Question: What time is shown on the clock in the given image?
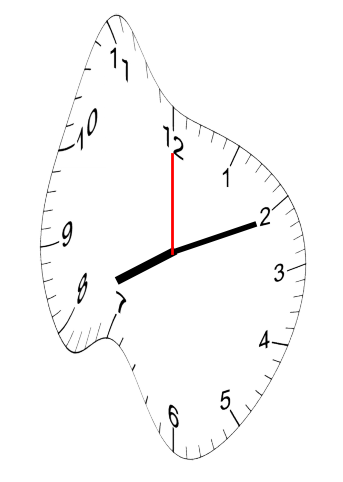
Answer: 08:11:00